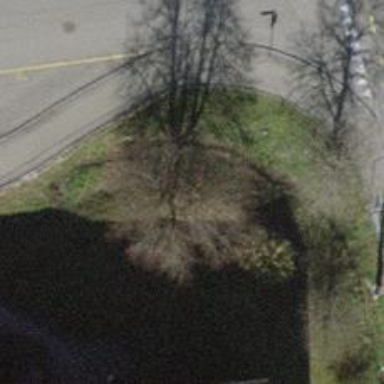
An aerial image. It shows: Urban area featuring tree as natural element.